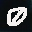
Label: 0